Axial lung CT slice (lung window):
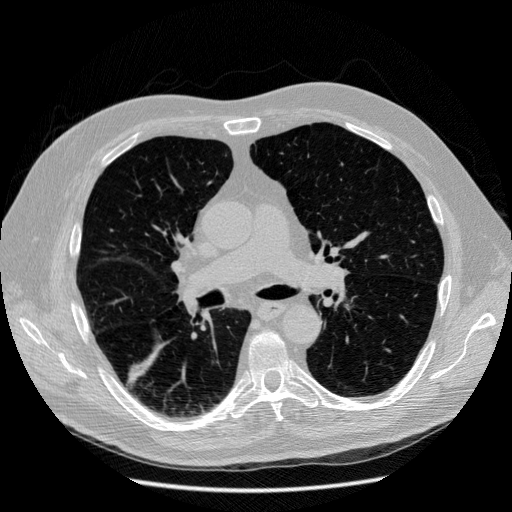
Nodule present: no